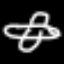
Label: airplane